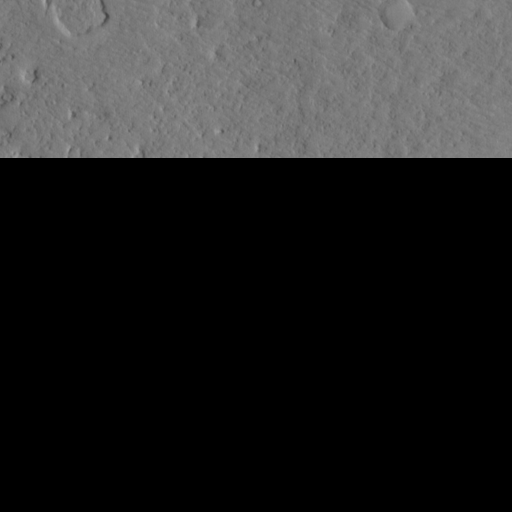
Classes present: Background